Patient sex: M
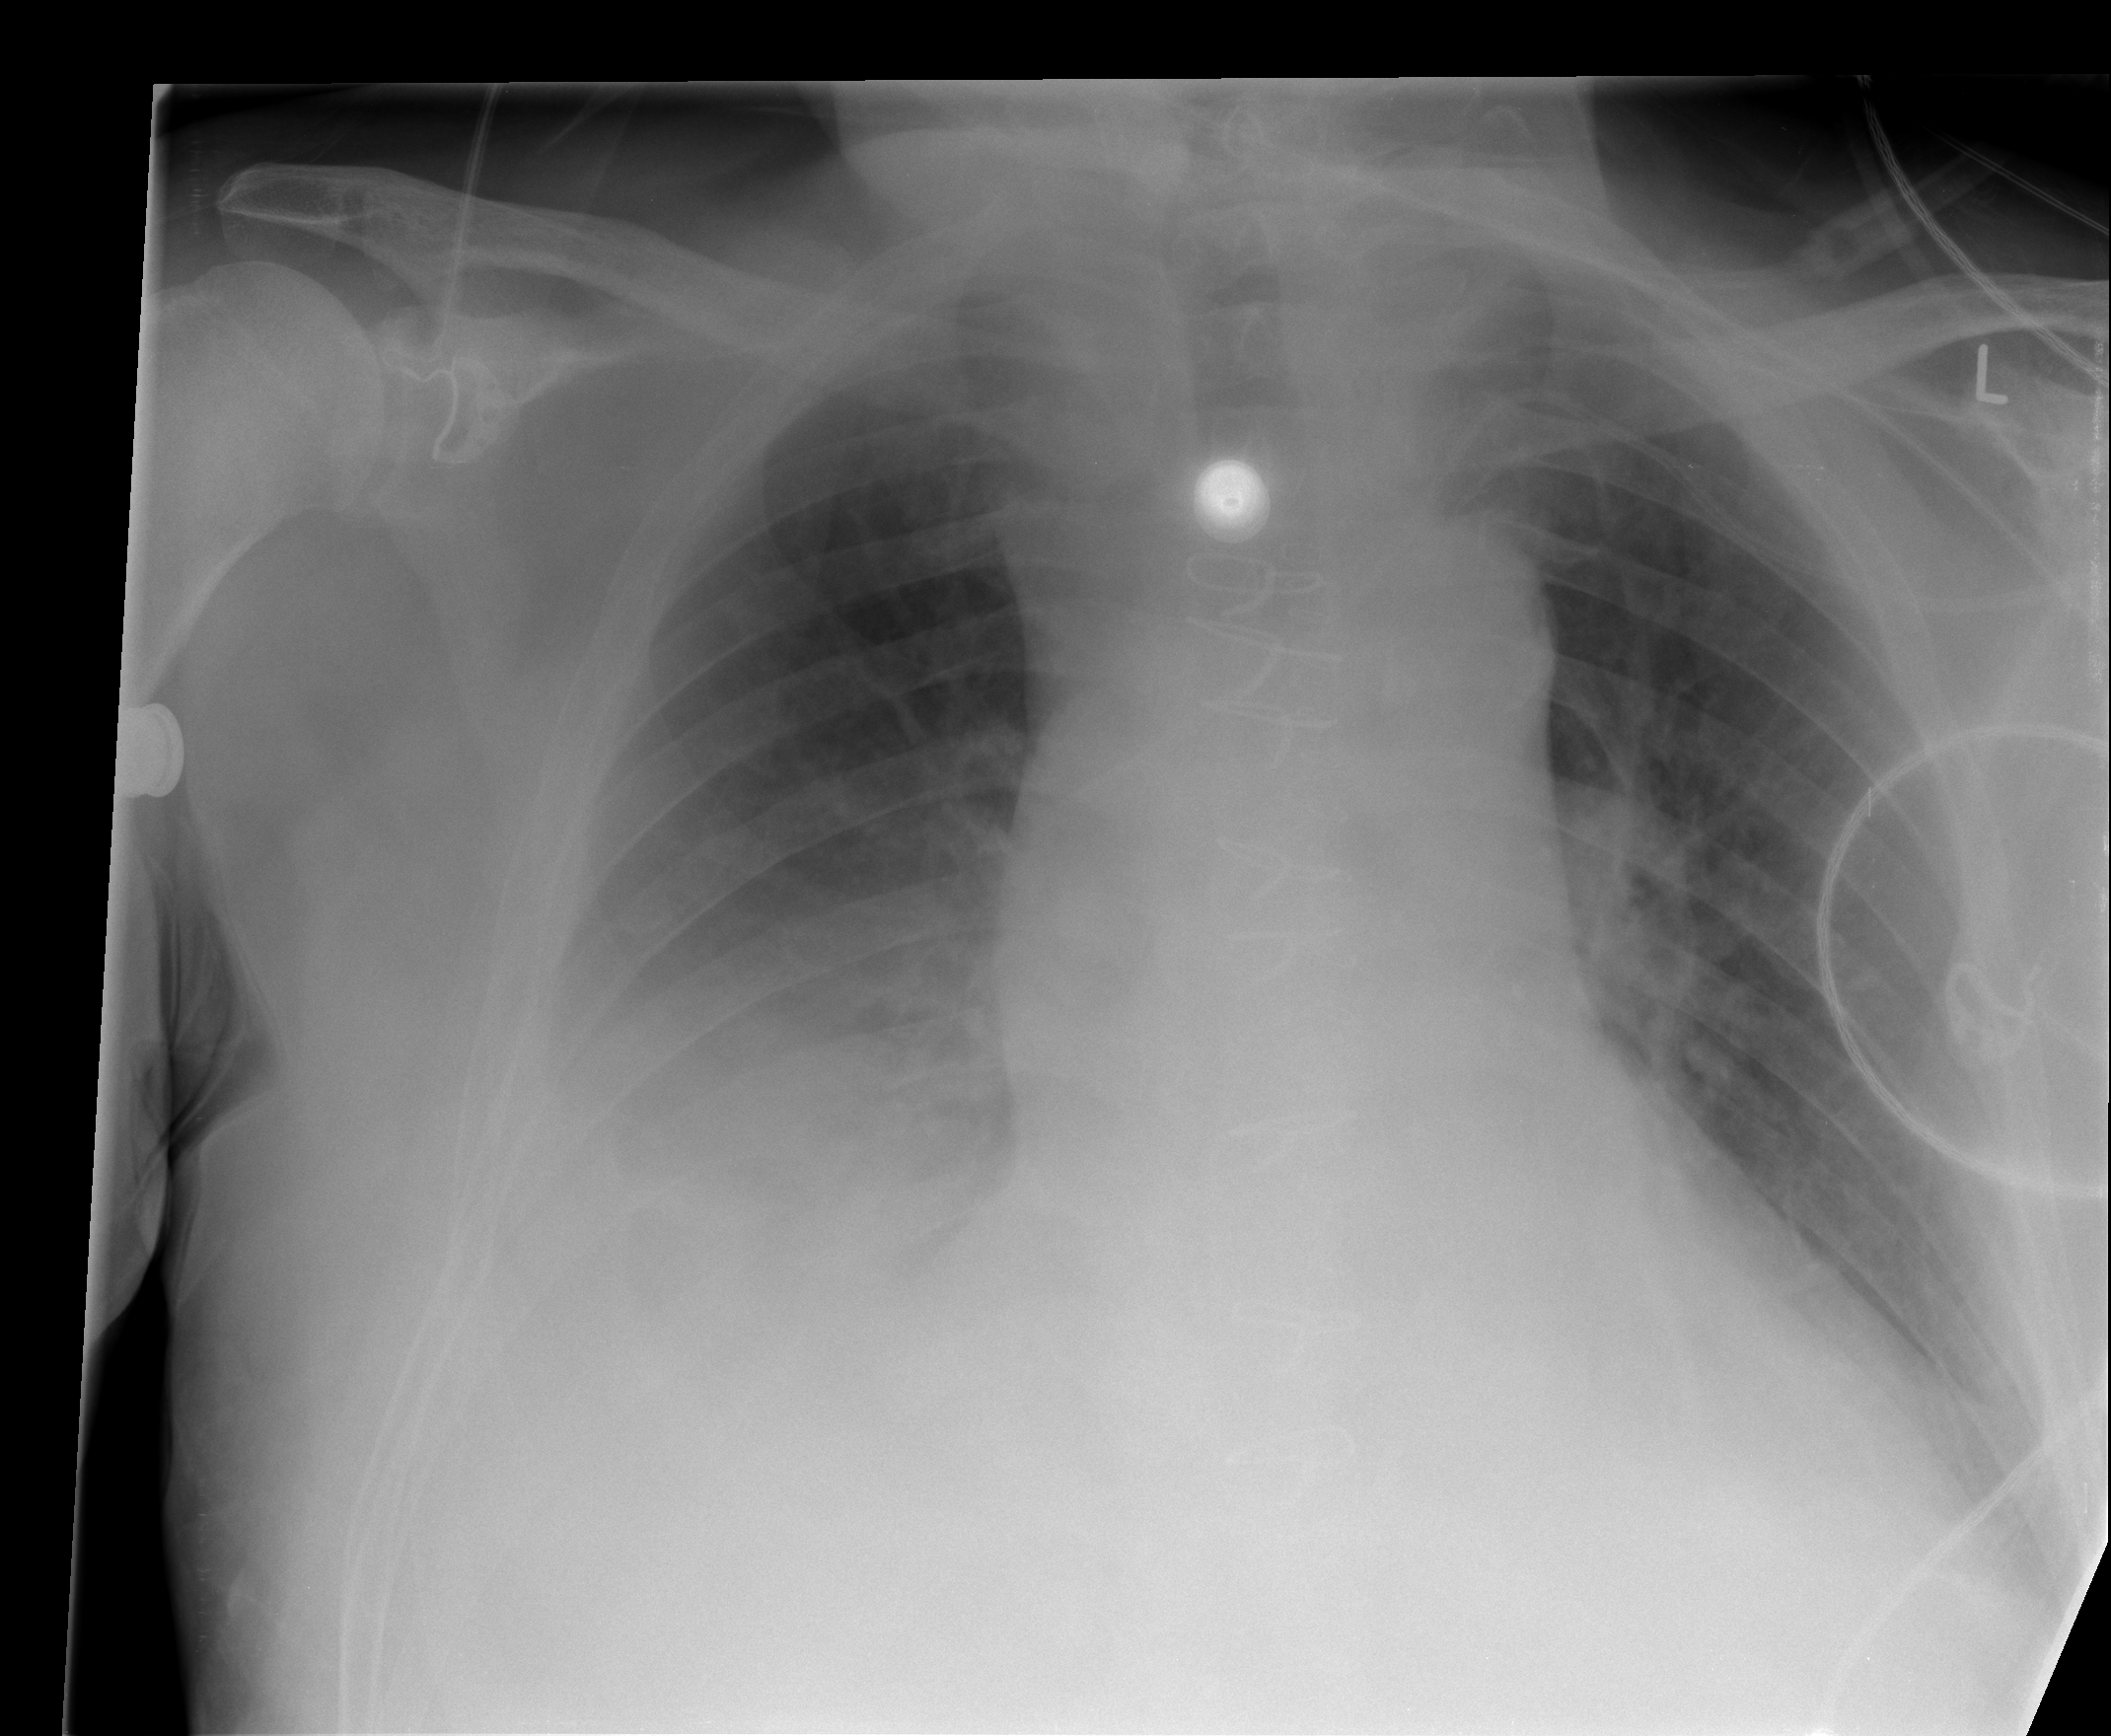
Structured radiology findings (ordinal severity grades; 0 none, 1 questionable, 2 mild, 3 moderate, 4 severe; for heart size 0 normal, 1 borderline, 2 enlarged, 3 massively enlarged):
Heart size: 2
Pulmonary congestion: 2
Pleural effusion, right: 2
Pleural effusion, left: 2
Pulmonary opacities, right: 0
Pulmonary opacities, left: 2
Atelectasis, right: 2
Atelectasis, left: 2